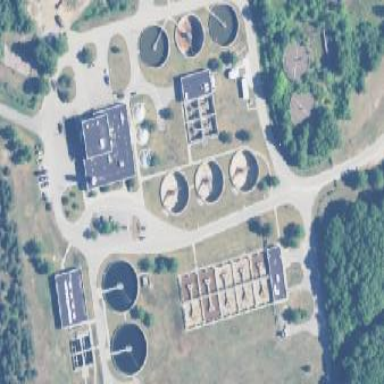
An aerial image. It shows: Wastewater plant.